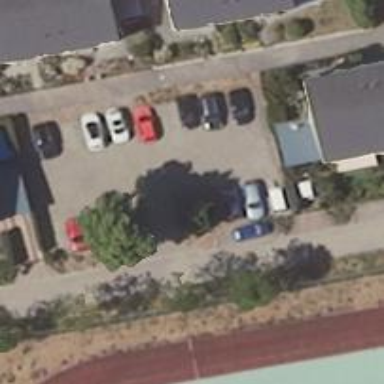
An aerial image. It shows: Parking aisle designated as service road.